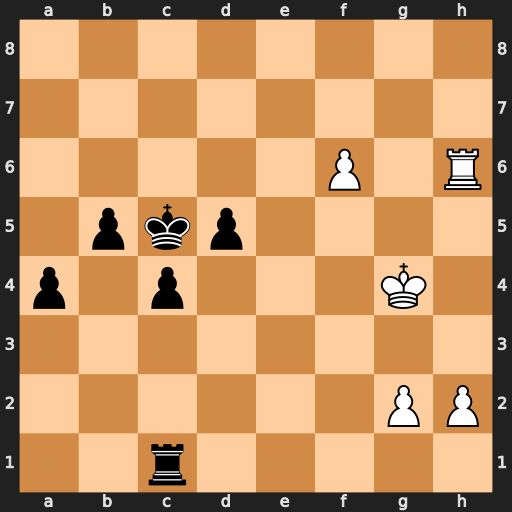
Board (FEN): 8/8/5P1R/1pkp4/p1p3K1/8/6PP/2r5
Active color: w
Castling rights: -
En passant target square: -
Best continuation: Rh5 a3 f7 Rf1 Rf5 Rxf5 Kxf5